Aerial crown-view tile of a tropical tree (Barro Colorado Island, Panama), acquired 20250217:
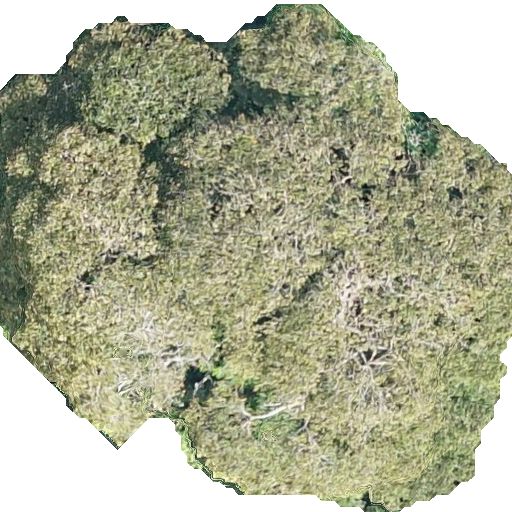
Species: Dipteryx oleifera
GBIF accepted scientific name: Dipteryx oleifera
Crown area: 311.147 m²